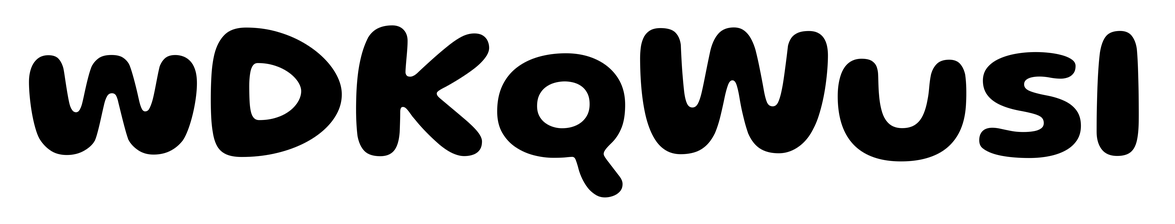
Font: Gluten_SemiBold